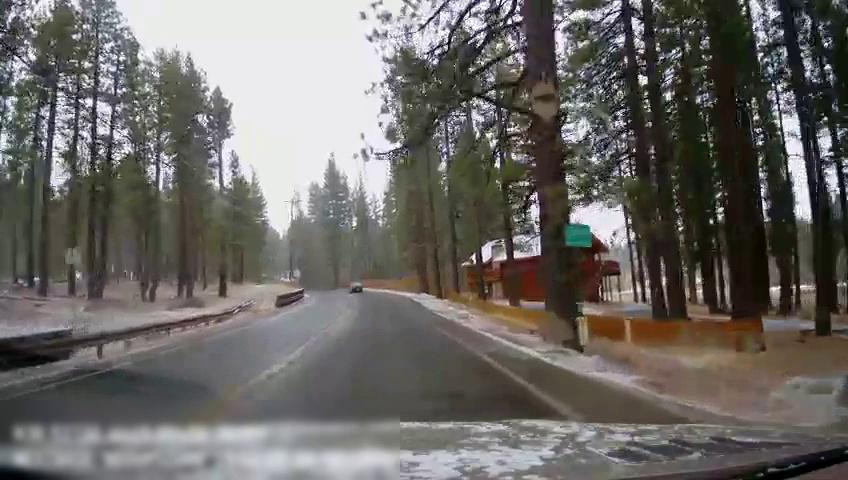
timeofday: Day
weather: Snowy
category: Drivable Space
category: Vehicles | SUV
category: Lanes | Current Lane
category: Lanes | Current Lane
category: Lanes | Alternate Lane
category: Traffic | Signs